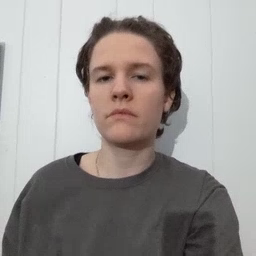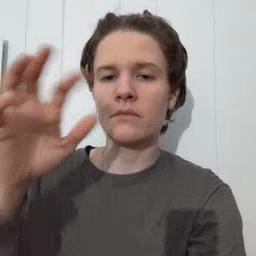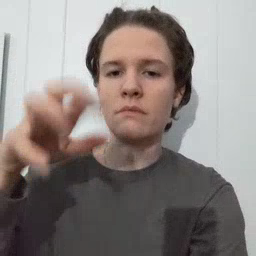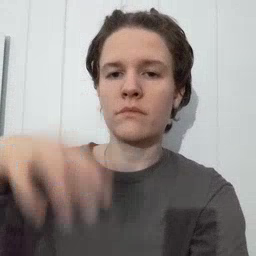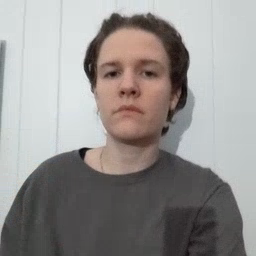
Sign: rain